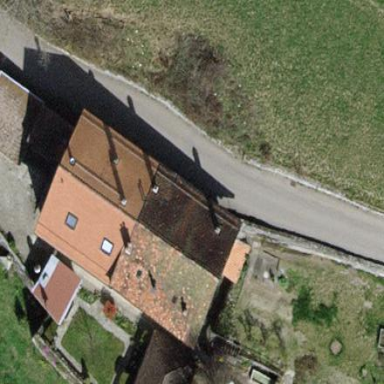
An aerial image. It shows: Simple and straightforward house.